Однородный нерастяжимый канат линейной плотностью $\rho~(кг/м)$ тянут через блок радиусом $r$.  В некоторый момент разность длин свисающих кусков равна $h$, а левый конец каната движется вниз со скоростью $v$ и ускорение $a$.
Найдите горизонтальную $F_{x}$ и вертикальную $F_{y}$ проекции суммы всех сил, действующих на канат в этот момент времени. Свисающие концы каната движутся по вертикали.
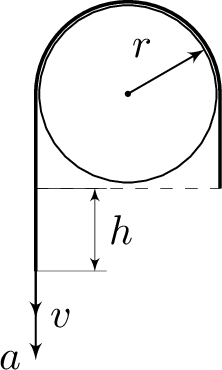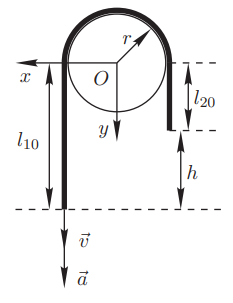
Решение: Результирующая сила $\vec F$ (векторная сумма всех сил, действующих на тело) определяется в соответствии со вторым законом Ньютона ускорение $\vec a_{C}$ центр масс тела:$$\vec F=m \vec a_{C},$$откуда$$F_{x}=m a_{C x}, \quad F_{y}=m a_{C y},$$где $a_{C x}$, $a_{C y}$ — проекции ускорения центра масс, $m=\rho l$ — масса каната, $l$ — его длина. Введем систему координат $O x y$ как показано на рисунке ниже.  Пусть $l_{1}$ и $l_{2}$ — длины свисающих кусков каната в зависимости от времени, тогда вблизи рассматриваемого момента времени $(t=0)$$$l_{1}(t)=l_{10}+v t+\frac{a t^{2}}{2}, \quad l_{2}(t)=l_{20}-v t-\frac{a t^{2}}{2}, \qquad (1)$$причём $l_{1}(0)-l_{2}(0)=l_{10}-l_{20}=h$. Координаты центра масс каната:$$\begin{gathered}x_{C}=\frac{\rho l_{1} \cdot r-\rho l_{2} \cdot r}{\rho l}=\frac{\left(l_{1}-l_{2}\right) r}{l}, &\qquad (2)\\y_{C}=\frac{\rho l_{1} \cdot\left(l_{1} / 2\right)+\rho l_{2} \cdot\left(l_{2} / 2\right)+\rho \pi r \cdot y_{0}}{\rho l}=\frac{l_{1}^{2}+l_{2}^{2}}{2 l}+\frac{\pi r y_{0}}{l}, &\qquad (3)\end{gathered}$$где $y_{0}$ — координата центра масс куска каната, лежащего на блоке. Подставив $(1)$ в $(2)$, получим$$x_{C}(t)=\frac{r h}{l}+\frac{2 r v}{l} t+\frac{1}{2} \cdot \frac{2 r a}{l} t^{2},$$откуда видно, что по оси $x$ ускорение центра масс $a_{C x}=2 r a/ l$. После аналогичной подстановки $(1)$ в $(3)$ зависимость $y_{C}(t)$ примет вид многочлена четвёртой степени:$$y_{C}(t)=B_{0}+B_{1} t+B_{2} t^{2}+B_{3} t^{3}+B_{4} t^{4}.$$Как и в случае равноускоренного движения, $B_{0}$ — это начальная координата, $B_{1}$ — начальная скорость, $2 B_{2}$ — начальное ускорение, которое в данном случае (в предположении $a(t)=\mathrm{const}$) не будет постоянным из-за наличия старших членов по $t$. Однако нам требуется найти именно начальное ускорение в этом движении, которое однозначно определяется коэффициентом$$B_{2}=\frac{h a+2 v^{2}}{2 l}, \quad \text { откуда } \quad a_{C y}(0)=2 B_{2}=\frac{h a+2 v^{2}}{l}.$$Следовательно,$$F_{x}=\rho l \cdot a_{C x}=2 \rho r a, \quad F_{y}=\rho l \cdot a_{C y}=\rho h a+2 \rho v^{2}.$$
Ответ: $$ F_{x}=2 \rho r a, \quad F_{y}=\rho h a+2 \rho v^{2}. $$
Темы:
T, Механика, Динамика, Всероссийские, Канат